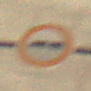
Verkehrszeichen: VerbotLastkraftwagenMitAnhaenger
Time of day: Midday
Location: Roofed (Tunnel)
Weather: NotSpecified
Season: NotSpecified
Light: Natural